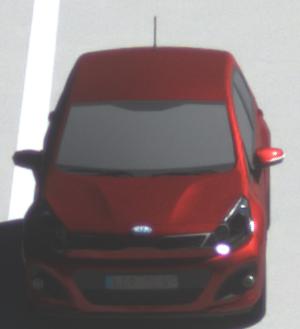
Make: KIA
Model: Rio 1.2
Detailed model: Rio (UB)
Model produced from: 2011/09
Model produced until: 2015/01
Doors: 3
Color: red
Road condition: dry road
Daytime: morning or afternoon
Contrast: high contrast